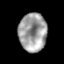
Tissue: prostate
Cell type: T cells
Senescence score: 0.3258
Nuclear area (px): 1049
Mean DAPI intensity: 158.452